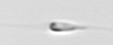
Label: flagellate_morphotype3